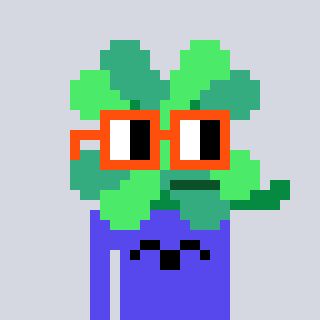
a pixel art character with square orange glasses, a clover-shaped head and a computerblue-colored body on a cool background